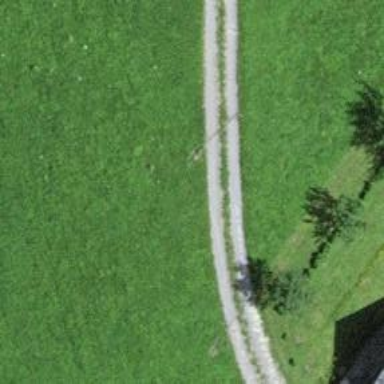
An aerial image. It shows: Service road with fine gravel surface.